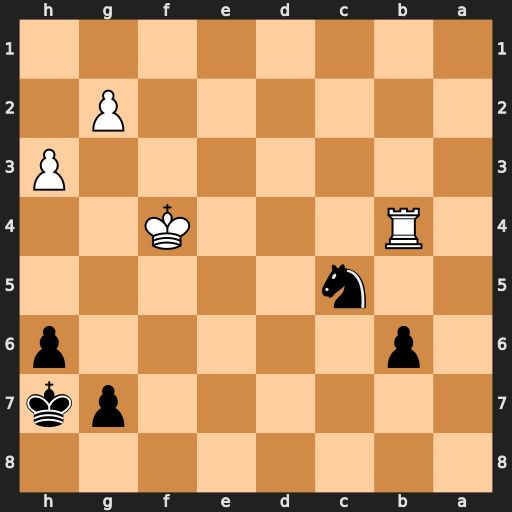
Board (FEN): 8/6pk/1p5p/2n5/1R3K2/7P/6P1/8
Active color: b
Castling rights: -
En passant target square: -
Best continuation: Nd3+ Ke3 Nxb4